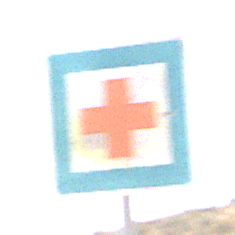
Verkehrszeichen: ErsteHilfe
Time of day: Midday
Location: Outdoor (Nature)
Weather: PartlyCloudy
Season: NotSpecified
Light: Natural